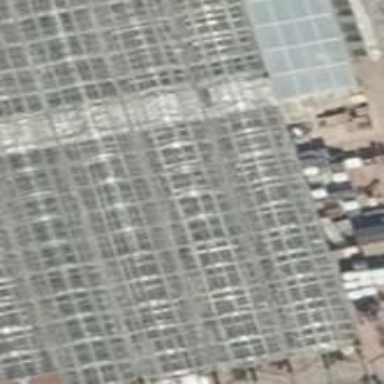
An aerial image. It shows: Greenhouse.